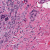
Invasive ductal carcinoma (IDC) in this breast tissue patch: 0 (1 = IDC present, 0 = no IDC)